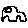
Label: car